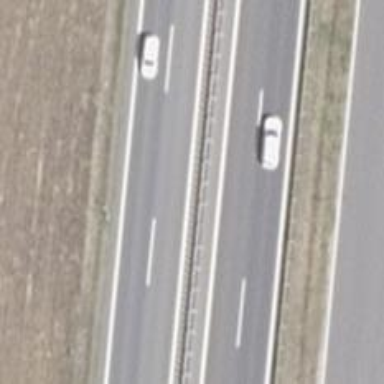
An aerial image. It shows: Asphalt motorway.